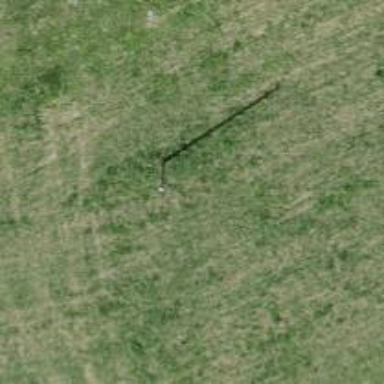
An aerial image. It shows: Utility pole as the man-made structure.